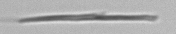
Label: fiber